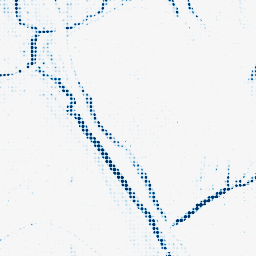
Category: morphological
Decomposition family: morphological_ellipse
Decomposition parameters: operation: closing
width: 5
height: 10
Upsampling method: sinc_hamming
Upsampling parameters: scale: 8
kernel_size: 4
Upsampling scale: 8